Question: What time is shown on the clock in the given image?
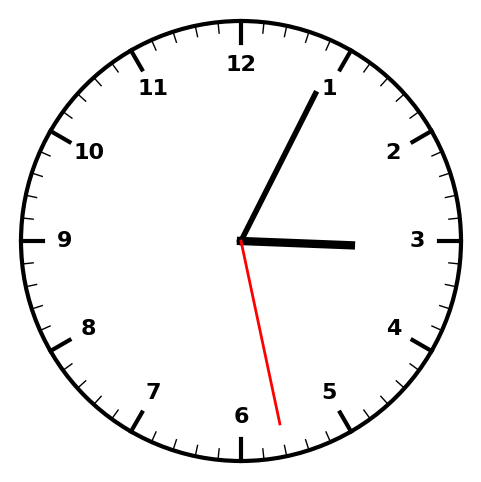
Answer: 03:04:28